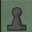
Piece: bP